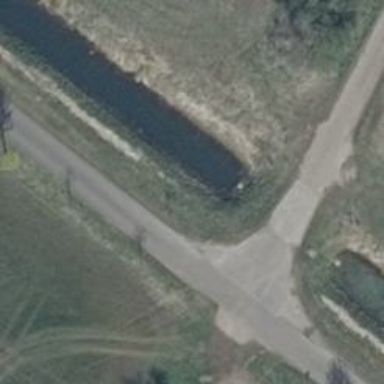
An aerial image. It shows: Culvert tunnel.